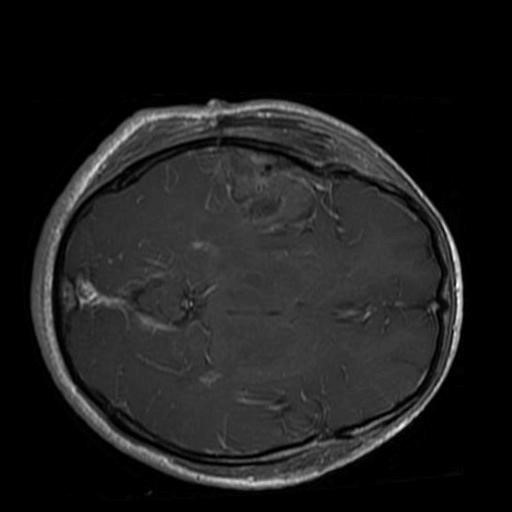
Label: brain_glioma